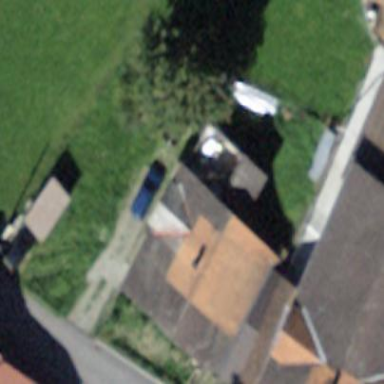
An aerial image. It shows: Residential building.